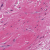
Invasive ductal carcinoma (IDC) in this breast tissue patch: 0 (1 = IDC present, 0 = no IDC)